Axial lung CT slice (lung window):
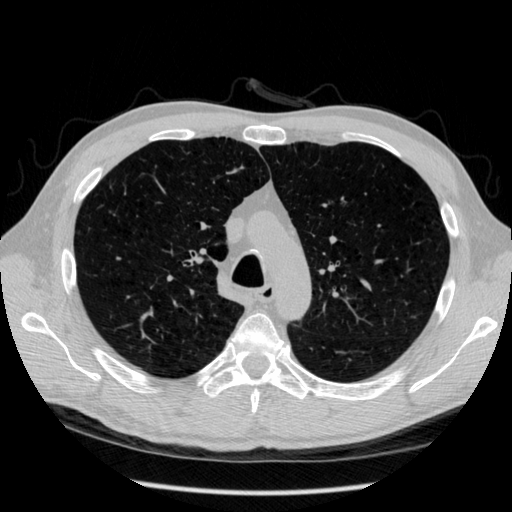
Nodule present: no